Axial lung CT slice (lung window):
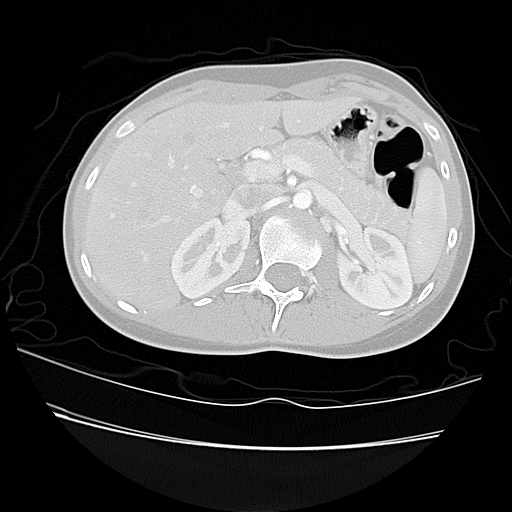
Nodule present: no